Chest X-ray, PA view. Patient: 30 years old, sex F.
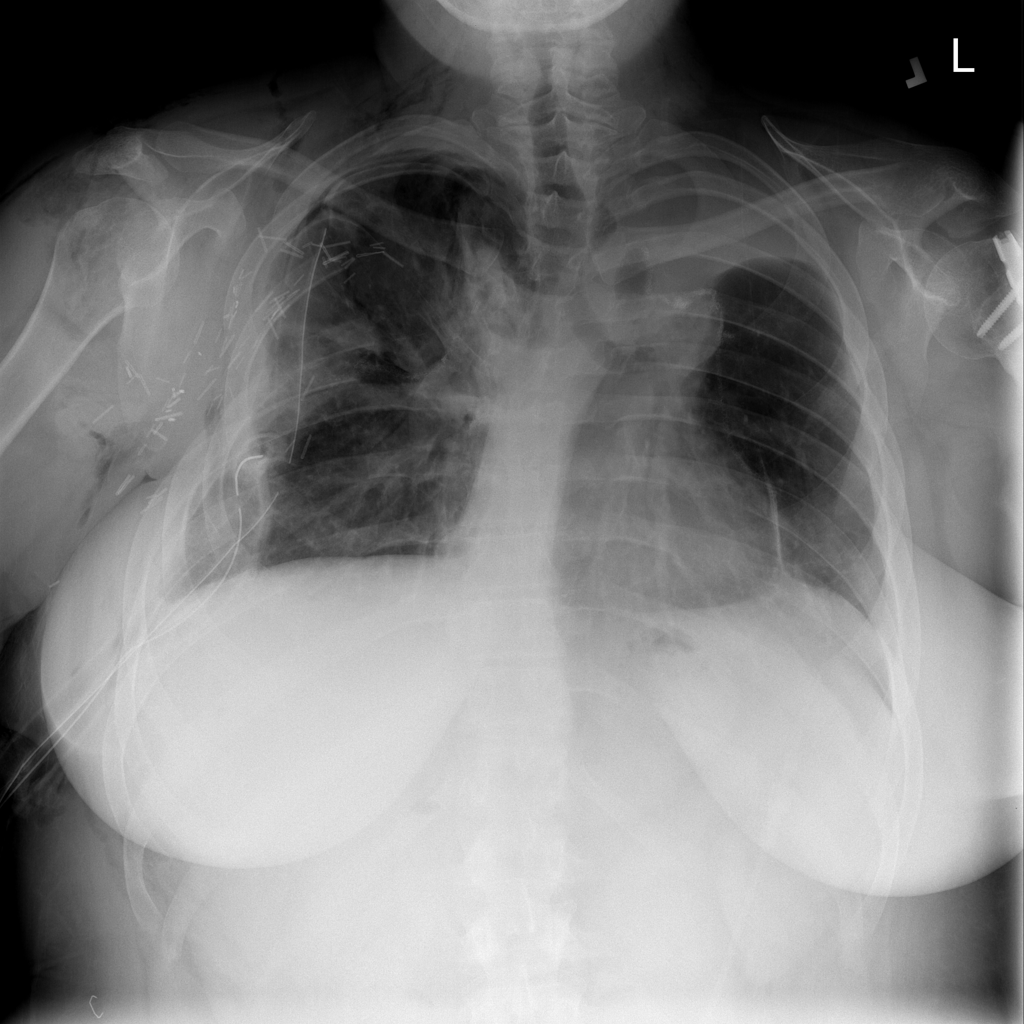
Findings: Atelectasis, Pleural_Thickening, Pneumothorax